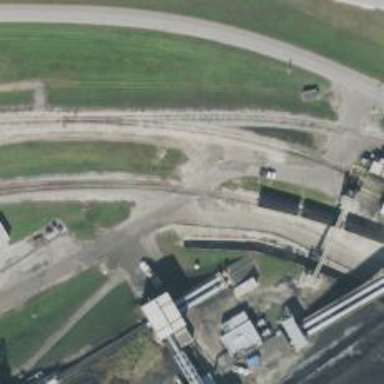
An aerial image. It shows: Railway spur service.